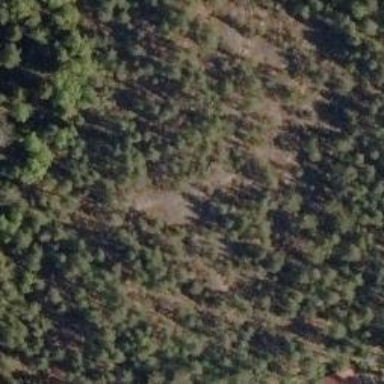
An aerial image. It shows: Path with excellent trail visibility.